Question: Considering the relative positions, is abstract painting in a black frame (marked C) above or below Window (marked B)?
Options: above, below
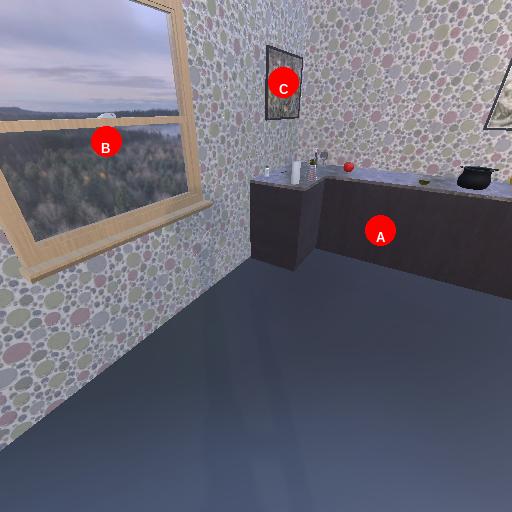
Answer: above